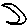
Label: moon